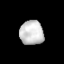
Tissue: lung
Cell type: Epithelial cells
Senescence score: 0.1128
Nuclear area (px): 563
Mean DAPI intensity: 200.833